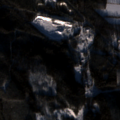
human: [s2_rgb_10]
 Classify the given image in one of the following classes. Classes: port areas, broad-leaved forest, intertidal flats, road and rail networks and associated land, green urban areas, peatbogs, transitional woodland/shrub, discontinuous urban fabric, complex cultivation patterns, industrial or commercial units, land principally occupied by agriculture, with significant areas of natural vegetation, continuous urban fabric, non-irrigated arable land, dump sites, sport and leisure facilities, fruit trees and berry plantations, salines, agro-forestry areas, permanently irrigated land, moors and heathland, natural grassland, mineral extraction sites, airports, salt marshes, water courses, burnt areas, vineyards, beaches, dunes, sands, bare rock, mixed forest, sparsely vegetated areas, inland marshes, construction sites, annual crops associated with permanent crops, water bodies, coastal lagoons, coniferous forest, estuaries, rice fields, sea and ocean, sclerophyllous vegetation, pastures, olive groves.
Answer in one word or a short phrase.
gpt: non-irrigated arable land, land principally occupied by agriculture, with significant areas of natural vegetation, coniferous forest, mixed forest